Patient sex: M
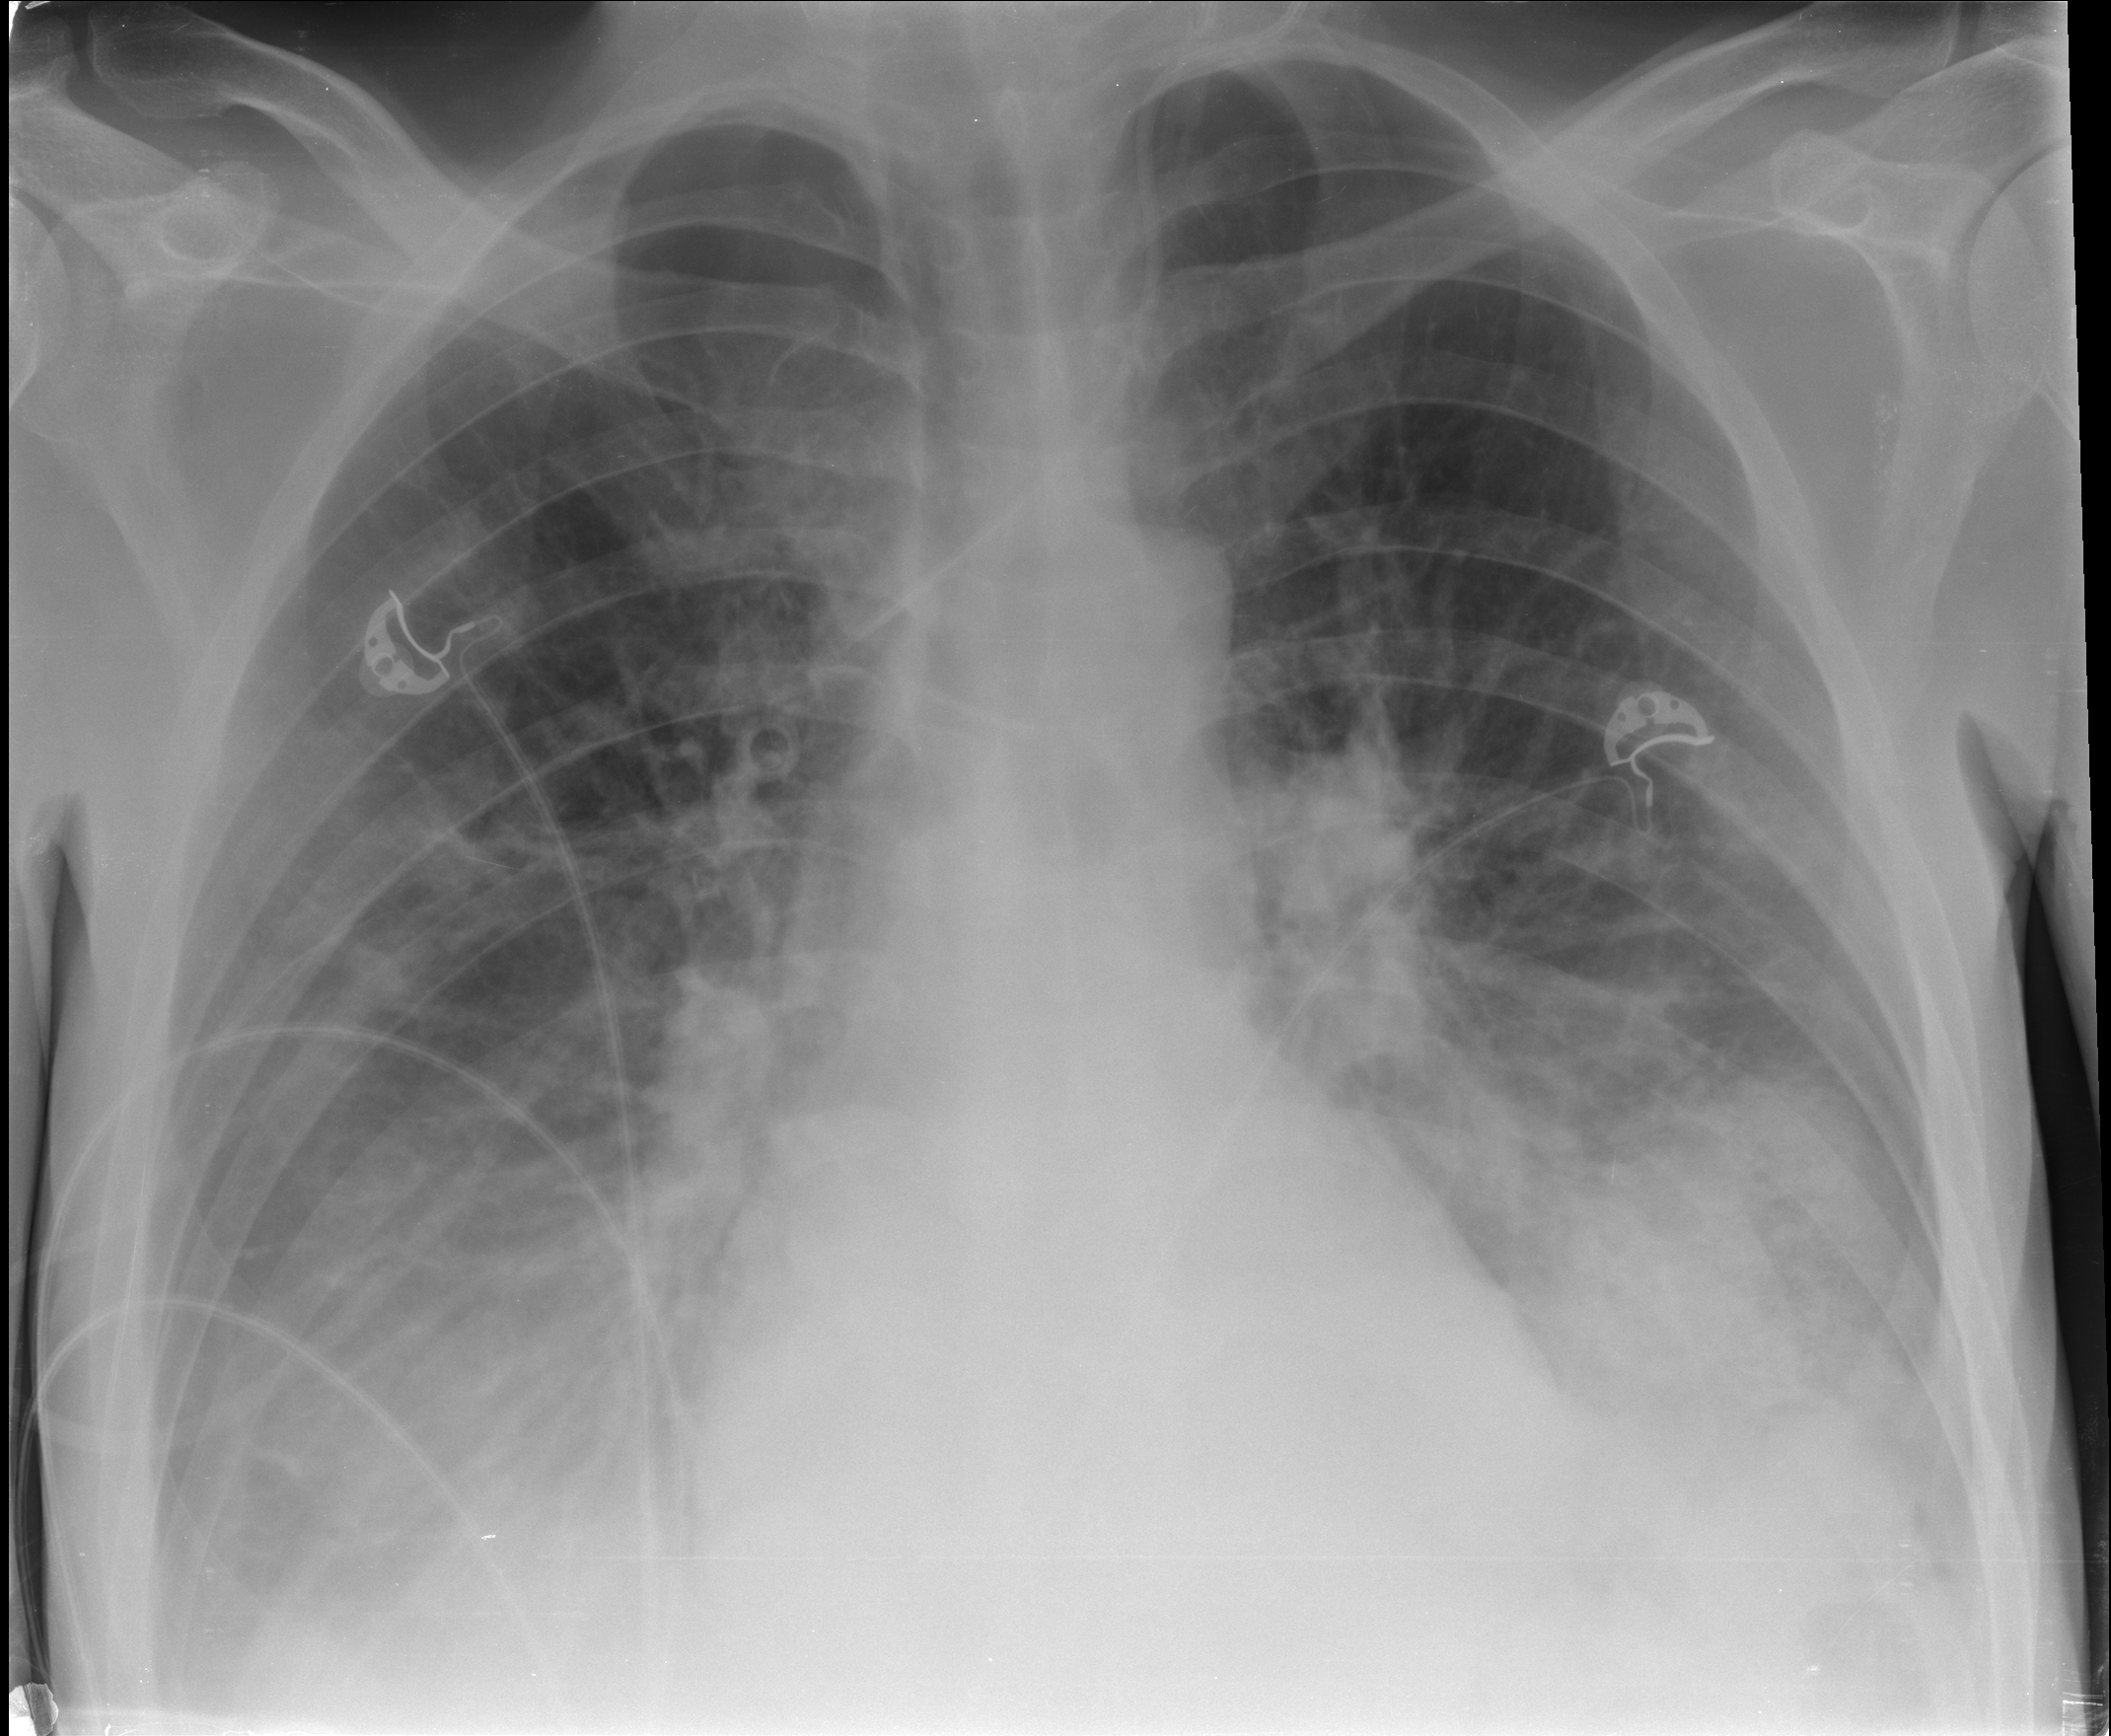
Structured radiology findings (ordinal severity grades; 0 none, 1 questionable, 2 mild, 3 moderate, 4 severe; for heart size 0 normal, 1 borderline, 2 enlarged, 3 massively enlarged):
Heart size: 1
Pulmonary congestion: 0
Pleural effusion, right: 2
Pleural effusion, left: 2
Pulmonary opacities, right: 0
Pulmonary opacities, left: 0
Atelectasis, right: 2
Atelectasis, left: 2